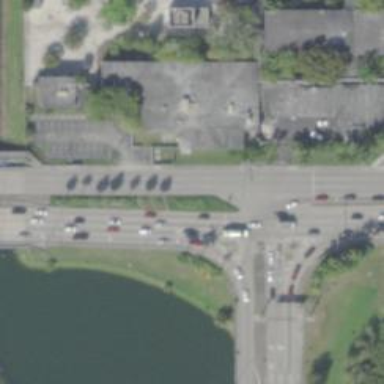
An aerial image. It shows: Secondary link road with asphalt surface and separate sidewalk.